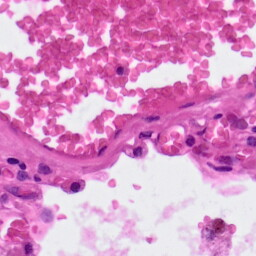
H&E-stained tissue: Lung